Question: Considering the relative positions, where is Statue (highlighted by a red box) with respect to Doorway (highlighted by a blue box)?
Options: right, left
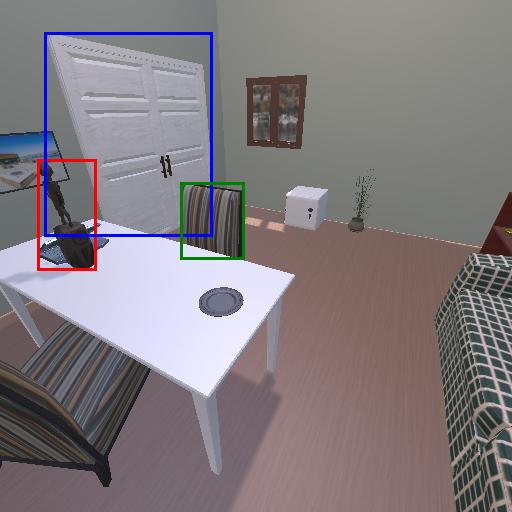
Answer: right